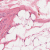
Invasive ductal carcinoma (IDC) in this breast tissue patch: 0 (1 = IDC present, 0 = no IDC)